Field crop: tomato
Growth stage: 2
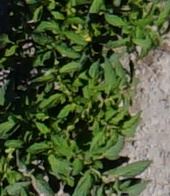
Species: tomato